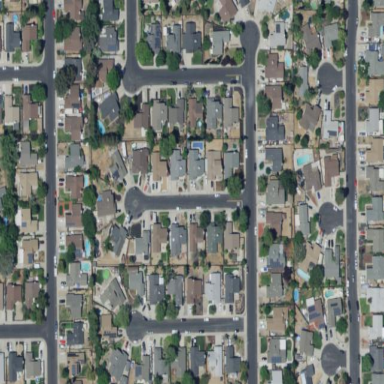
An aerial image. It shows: This residential area consists of single-family homes.